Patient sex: M
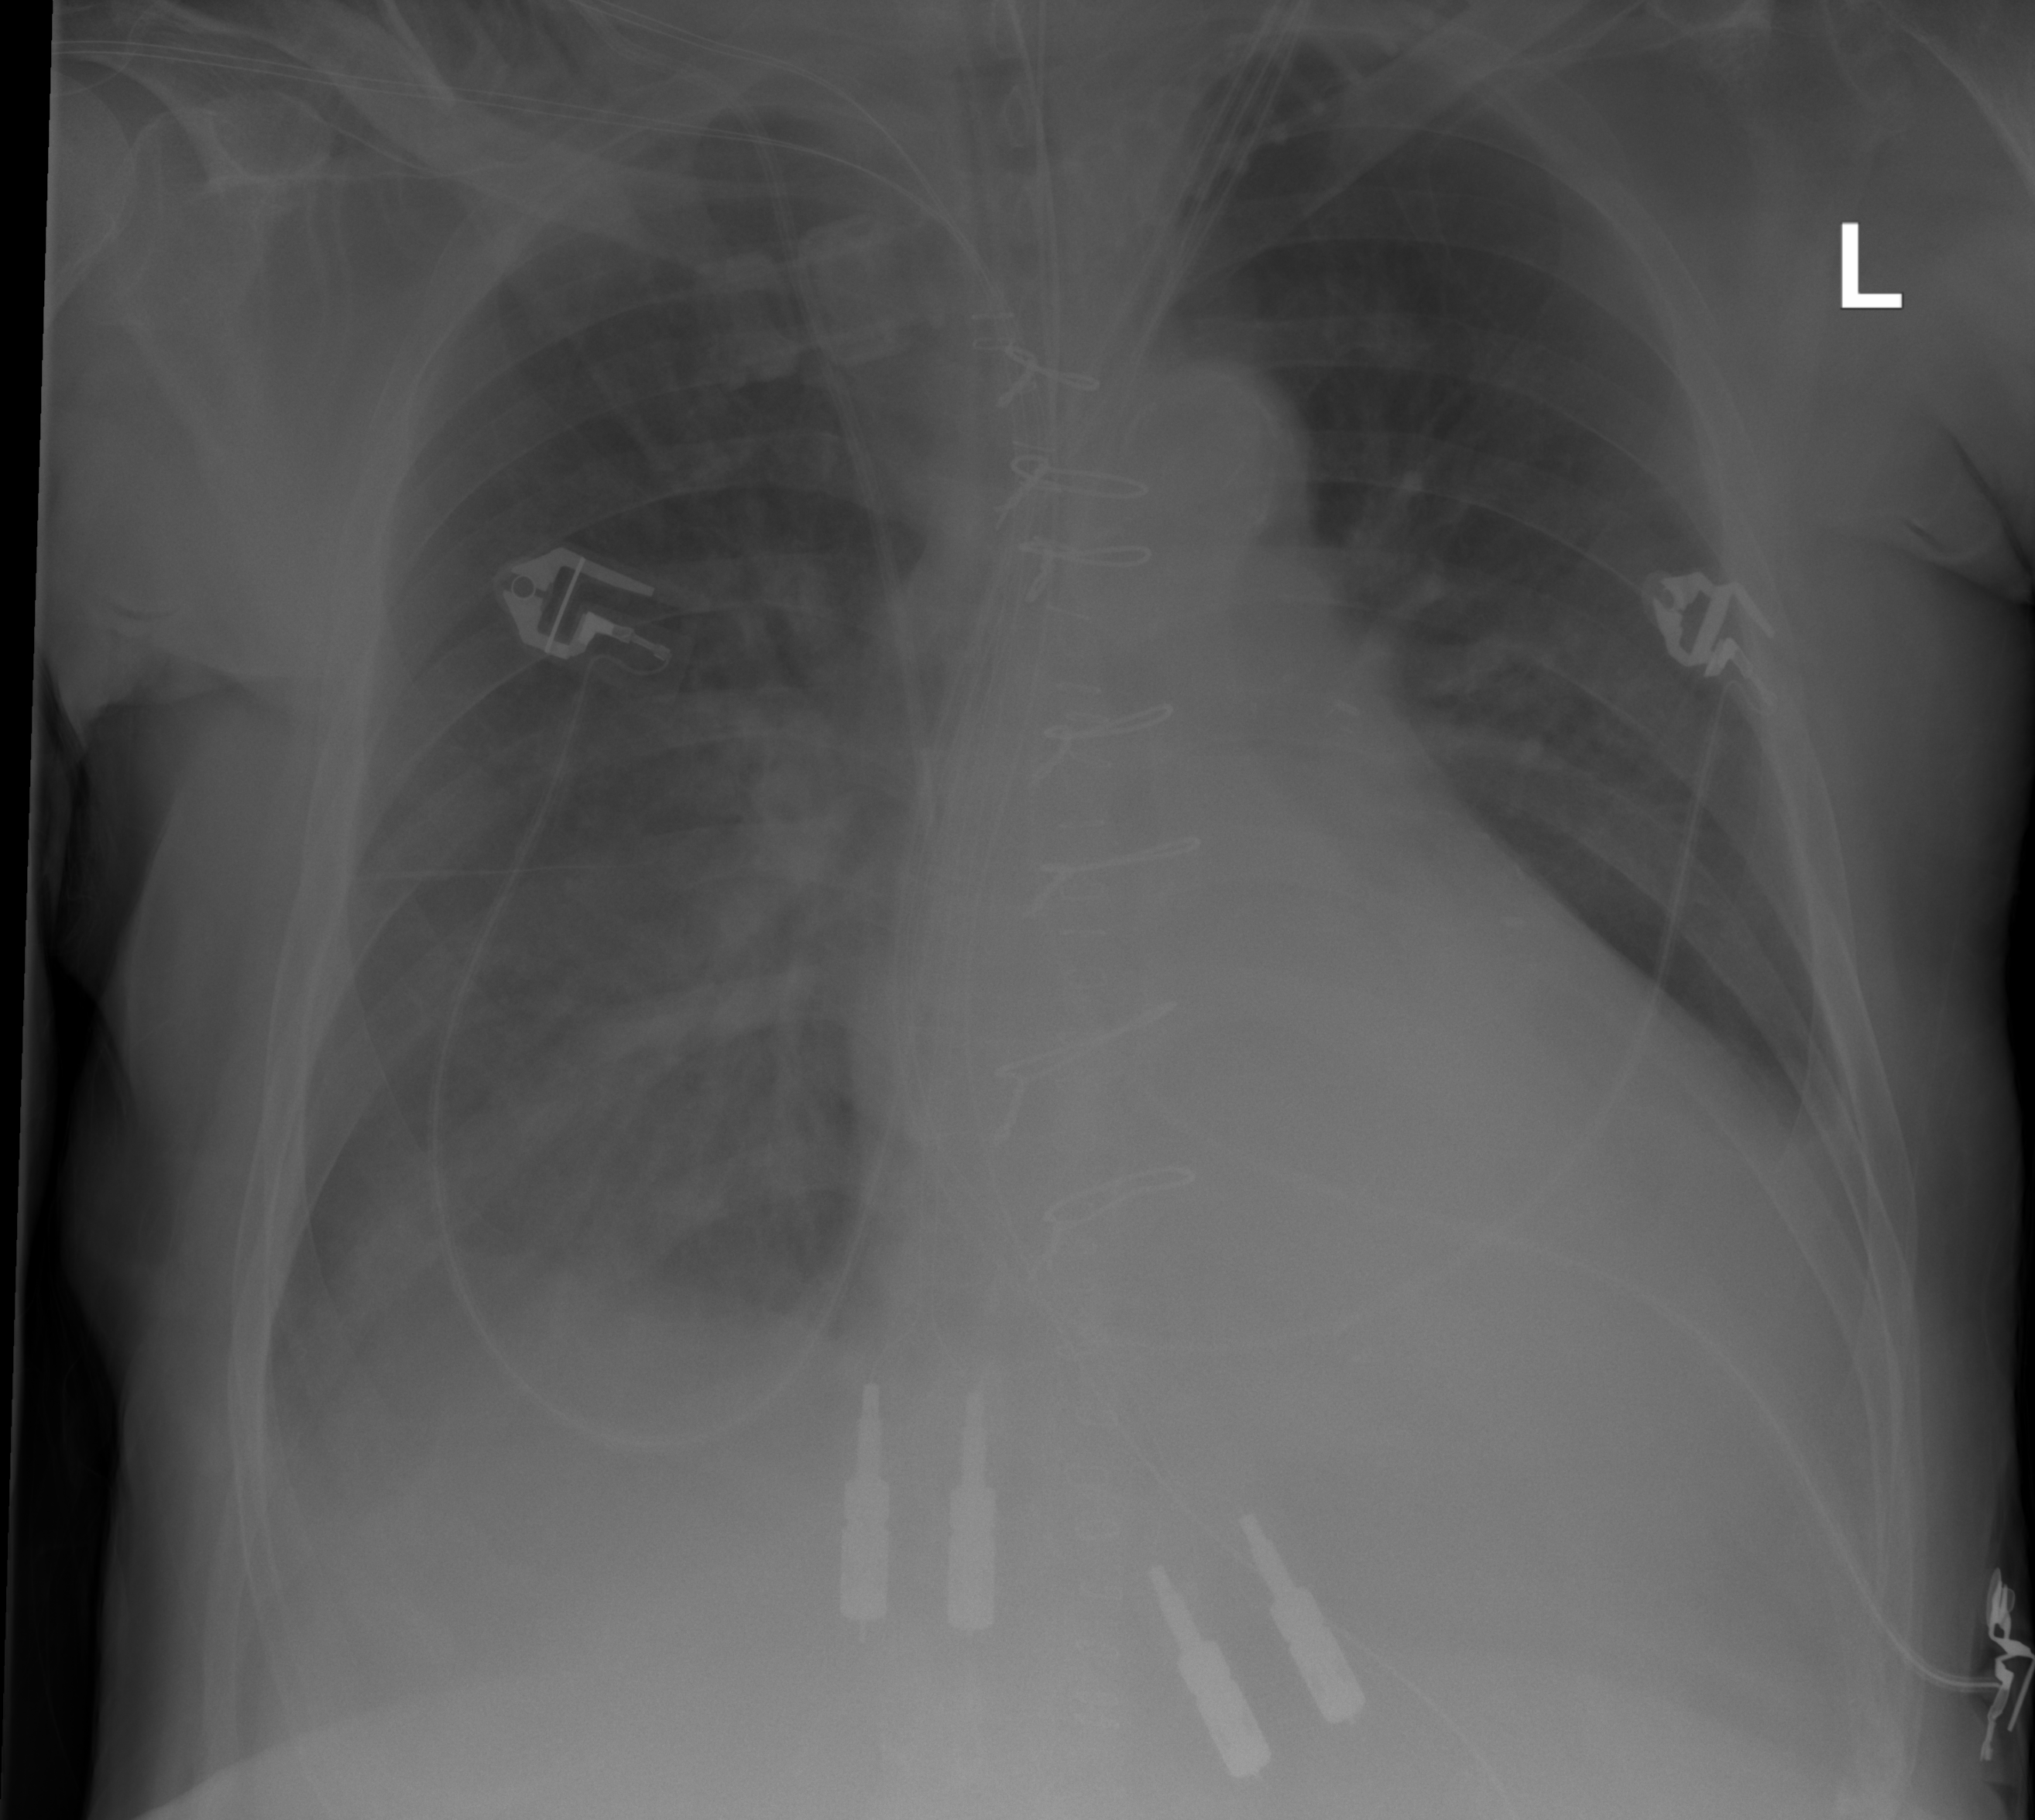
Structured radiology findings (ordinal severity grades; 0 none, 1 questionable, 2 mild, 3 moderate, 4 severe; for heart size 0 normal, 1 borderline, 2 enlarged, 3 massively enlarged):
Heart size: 2
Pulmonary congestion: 2
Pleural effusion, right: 2
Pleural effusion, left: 2
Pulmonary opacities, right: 2
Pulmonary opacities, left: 0
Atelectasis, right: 0
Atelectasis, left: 0